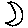
Label: moon